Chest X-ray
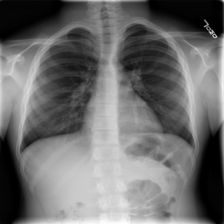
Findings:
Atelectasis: negative
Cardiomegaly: negative
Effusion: negative
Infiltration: negative
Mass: negative
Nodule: negative
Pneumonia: negative
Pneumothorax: negative
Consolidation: negative
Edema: negative
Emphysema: negative
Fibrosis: negative
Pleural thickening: negative
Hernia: negative